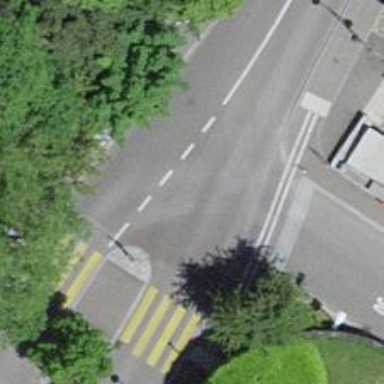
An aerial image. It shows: Residential road with asphalt surface and sidewalks on both sides.